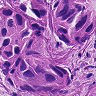
Metastatic tissue present: yes